Question: I have the following entity
Entity AssetMgmt
'''
public class AssetMgmt : CommonPropertiesViewModel
{
public int DepartmentId { get; set; }
public int TypeOfDevice { get; set; }
public string DeviceStatus { get; set; }
public test[] Subscriptions { get; set; }
}
'''
Entity test
'''
public class test
{
public string IMEINumber { get; set; }
public int? SubscriptionType { get; set; }
public string SubscriptionTypeName { get; set; }
public int CarrierId { get; set; }
public string CarrierName { get; set; }
public int AccountId { get; set; }
public string PhoneNo { get; set; }
public bool setAsPrimary { get; set; }
public string SIMNo { get; set; }
public string Puk1 { get; set; }
public string Puk2 { get; set; }
public int Id { get; set; }
public decimal Maxbudget { get; set; }
public bool SendConsumption { get; set; }
}
'''
Entity CommonPropertiesViewModel
'''
public class CommonPropertiesViewModel
{
public int Id { get; set; }
public DateTime CreatedOn { get; set; }
public DateTime? ModifiedOn { get; set; }
public string CreatedBy { get; set; }
public string ModifiedBy { get; set; }
public string CustomMessage { get; set; }
public int ClientId { get; set; }
}
'''
javascript function
'''
function SaveNew() {
var del = { "ClientId" : 0,
"CreatedBy" : null,
"CreatedOn" : "/Date(-62135596800000)/",
"CustomMessage" : null,
"DepartmentId" : 0,
"DeviceStatus" : null,
"Id" : 4,
"ModifiedBy" : null,
"ModifiedOn" : null,
"Subscriptions" : [ { "AccountId" : 421,
"CarrierId" : 1,
"CarrierName" : "Airtel",
"IMEINumber" : "352698040297280",
"Id" : 8,
"Maxbudget" : 250.0,
"PhoneNo" : "<PHONE>",
"Puk1" : "<PHONE>",
"Puk2" : "<PHONE>",
"SIMNo" : "485769351624",
"SendConsumption" : true,
"SubscriptionType" : 1,
"SubscriptionTypeName" : "Voice",
"setAsPrimary" : true
},
{ "AccountId" : 421,
"CarrierId" : 1,
"CarrierName" : "Airtel",
"IMEINumber" : "352276053001012",
"Id" : 9,
"Maxbudget" : 750.0,
"PhoneNo" : "<PHONE>",
"Puk1" : "<PHONE>",
"Puk2" : "<PHONE>",
"SIMNo" : "365289701254",
"SendConsumption" : true,
"SubscriptionType" : 1,
"SubscriptionTypeName" : "Voice",
"setAsPrimary" : true
}
],
"TypeOfDevice" : 1
}
$.ajax({
type: "POST",
url: $("#urlprefix").val() + 'AssetManagement/SaveNew',
data: { "del": JSON.stringify(del) },
success: function (d) {
console.log('here');
return false;
},
error: function (msg) {
}
});
}
'''
After doing all these...
My AJAX Call
'''
[HttpPost]
public ActionResult SaveNew(AssetMgmt del)
{
return View("SaveNew", del);
}
'''
When i hover on  highlighted area in debug mode I should get values that are sent from client side to the server.
My problem is that when i make AJAX Call I am getting no value for del. No values are received on server side. I.E. in i get either null or blank object.
What i want is value for that is sent from client side.
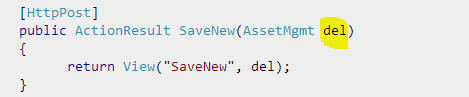
Answer: you need to spe4cify the content type as JSON
'''
$.ajax({
type: "POST",
url: $("#urlprefix").val() + 'AssetManagement/SaveNew',
data: JSON.stringify({ del: del }),
contentType: 'application/json',
success: function (d) {
console.log('here');
return false;
},
error: function (msg) {
}
});
'''